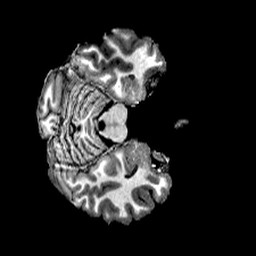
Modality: T1w
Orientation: axial
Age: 21
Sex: female
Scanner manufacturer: siemens
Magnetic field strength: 6.98 T
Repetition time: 6 s
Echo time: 0.00302 s